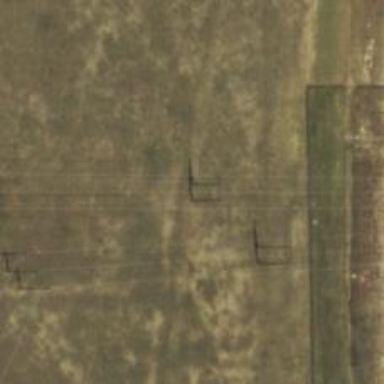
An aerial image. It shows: H-frame power tower with distinctive design.